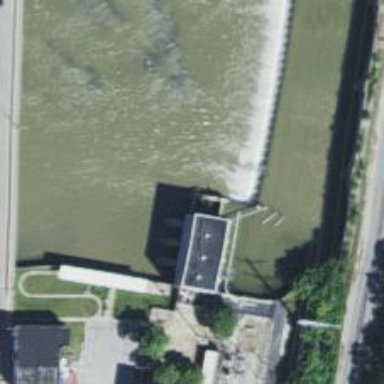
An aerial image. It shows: Dam along waterway.